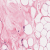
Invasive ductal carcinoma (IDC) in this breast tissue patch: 0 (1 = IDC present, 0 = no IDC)